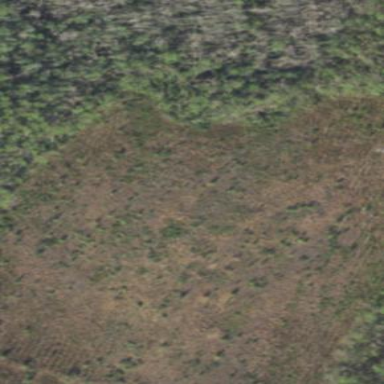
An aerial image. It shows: Area covered in scrub vegetation.